一年级 · 计数
(5 分) 数一数, 连一连。

| 1 | 2 | 3 | 4 | 5 | 6 | 7 | 8 | 9 | 10 |
| :--- | :--- | :--- | :--- | :--- | :--- | :--- | :--- | :--- | :--- |

$\Delta \Delta \Delta \Delta \Delta$

$\cdots \infty$

(1)०००

วิ ริ 子ิ

$\because 00 \times 0$

कิ $\hat{\delta} \hat{\delta}$
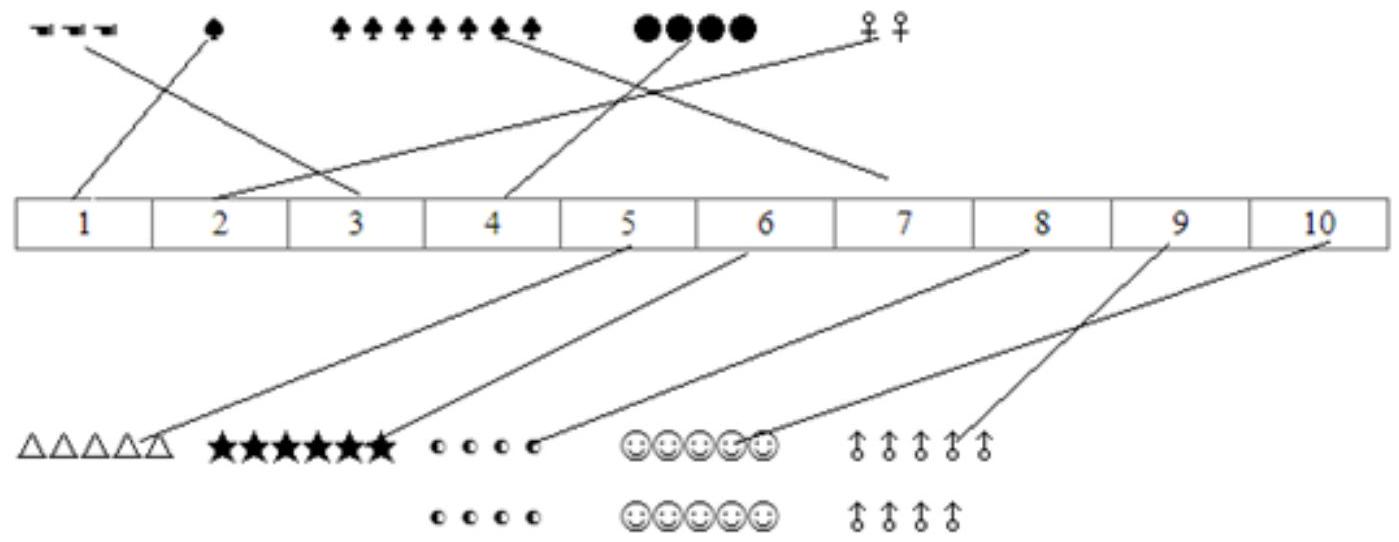
答案:
解析: